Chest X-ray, PA view. Patient: 58 years old, sex M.
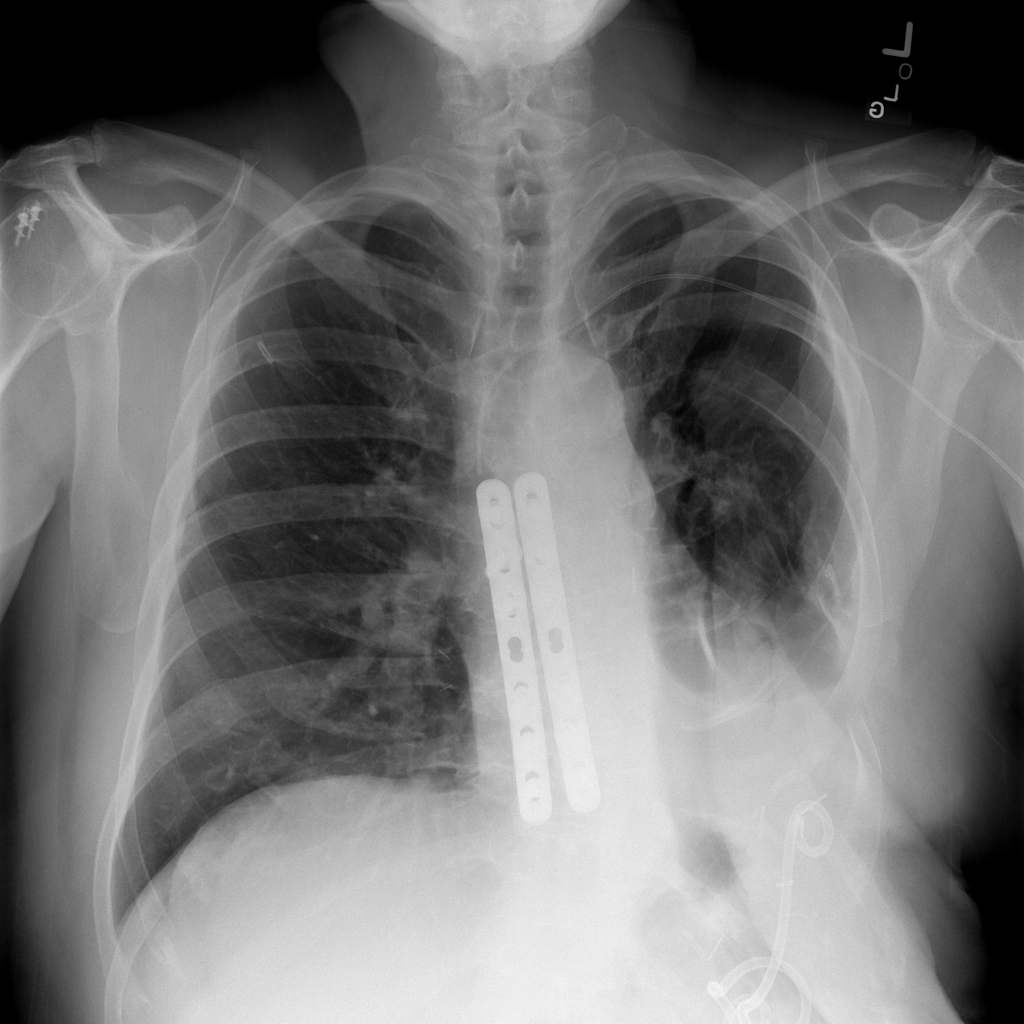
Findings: Effusion